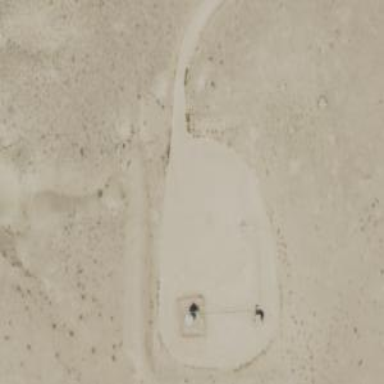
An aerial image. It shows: Petroleum well that is man-made.